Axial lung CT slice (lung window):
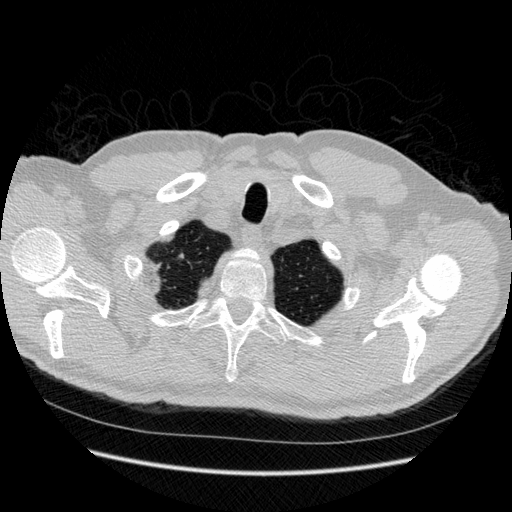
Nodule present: no